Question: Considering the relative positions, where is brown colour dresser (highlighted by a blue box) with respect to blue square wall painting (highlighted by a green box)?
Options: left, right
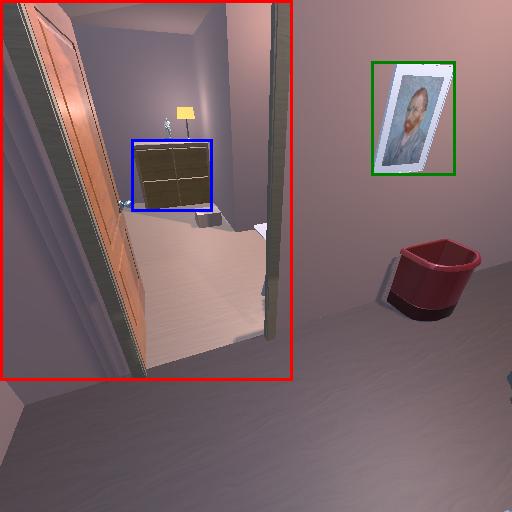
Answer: left